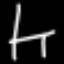
Label: chair